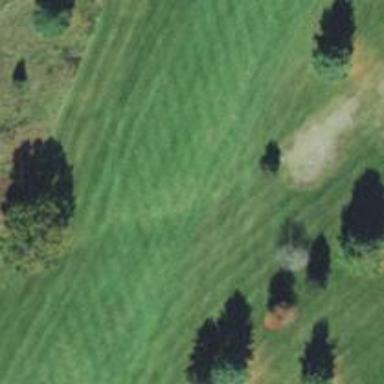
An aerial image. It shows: Golf hole.